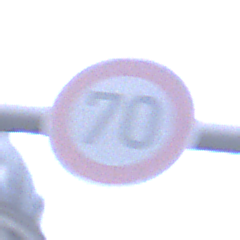
Verkehrszeichen: Geschwindigkeit70
Umgebung: Outdoor, Urban
Tageszeit: SunriseSunset
Wetter: PartlyCloudy
Licht: Natural
Jahreszeit: NotSpecified
Kontrast: LowContrast